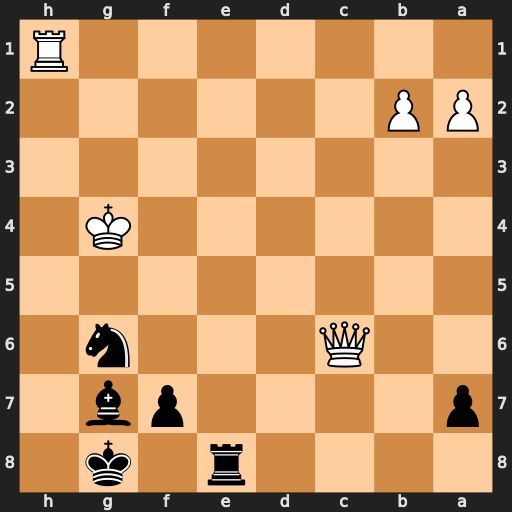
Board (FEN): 4r1k1/p4pb1/2Q3n1/8/6K1/8/PP6/7R
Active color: b
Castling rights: -
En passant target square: -
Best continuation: Ne5+ Kg3 Nxc6